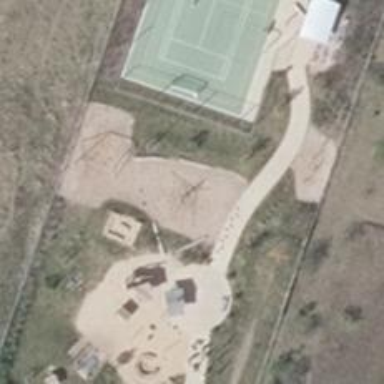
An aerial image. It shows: Playground featuring pyramidal climbing frame. The surface is covered with woodchips.